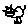
Label: cat